Question: Please Help Me.
I have 'form=myform' like this
'''
<form name='myform' method='post' action='update.php'>
<div id='add-new-button' style='padding:9px;'>
<input type='submit' name='pilih' value='Update' ></div>
<div class='tbl_sp'>
<table cellspacing='0' cellpadding='0' id='table-detail'><thead >
<tr>
<th>No</th>
<th>Custname</th>
</tr></thead><tbody>";
$counter = 1;
$query= mssql_query("SELECT top 10 * from Customer ");
$f=1;
while ($r=mssql_fetch_array($query))
{
if (is_float($counter/2)) {$class = "class='alt'"; } else { $class = ""; };
echo"<tr $class>
<td><input type='hidden' name='data".$f."' value='".$r['No']."' />$r[tNo]</td>
<td>$r[CustName]</td>
</tr>
"; $f++;
$counter++;
}
echo"</tbody></table><input type='hidden' name='m' value='".$f."' /></div><div class='center'>
<table cellspacing='0' cellpadding='0' id='table-detail'><thead >
<tr>
<th>Check</th>
<th>Tools</th>
</tr></thead><tbody>";
$counter = 1;
$query= mssql_query("SELECT * from tools");
$g=1;
while ($r=mssql_fetch_array($query))
{
if (is_float($counter/2)) {$class = "class='alt'"; } else { $class = ""; };
echo"<tr $class>
<td><input type='checkbox' name='id".$g."' value='".$r['tools']."' /></td>
<td>$r[tools]</td>
</tr>
"; $g++;
$counter++;
}";
</div>";
echo"</tbody></table></form><input type='hidden' name='n' value='".$g."' /> </div>";
}}
'''
results

after form action update.php with code like this
'''
$tools_total = 0;
$customer_total = 0;
foreach ($_POST as $key => $value) {
if (strpos($key, 'data') === 0) {
$customer_total++; //getting total number of checked customers
}
if (strpos($key, 'id') === 0) {
$tools_total++; //getting total number of tools
}
}
$k=1;
for($i=1; $i<=$customer_total; $i++)
{
($k>$tools_total)?$k=1:''; //reset tools counter
//This if statement is not necessary, since I'm guessing
//your $_POST['m'] and $_POST['n'] are giving you the total set values.
if (isset($_POST['id'.$k]) && isset($_POST['data'.$i])){
$data=$_POST['data'.$i];
$ini=$_POST['id'.$k];
echo " tools ='$ini' and customer='$data' <br>
";
}
$k++;
}
'''
How to code with results like this.
'''
tools ='AB'and Customer='1'
tools ='AC'and Customer='2'
tools ='AB'and Customer='3'
'''
Note:
'''
$_POST['m'] = count customer
$_POST['n'] = count tools
'''
Table customer (Count=10) Table Tools (Count=20)
Description:
if I Check table Tools
then table customer will set to table tools that in check.
example:
I Check Tools AB and AC
and results must be:
'''
tools AB and customer 1
tools AC and customer 2
tools AB and customer 3
tools AC and customer 4
tools AB and customer 5
tools AC and customer 6
tools AB and customer 7
tools AC and customer 8
tools AB and customer 9
tools AC and customer 10
'''
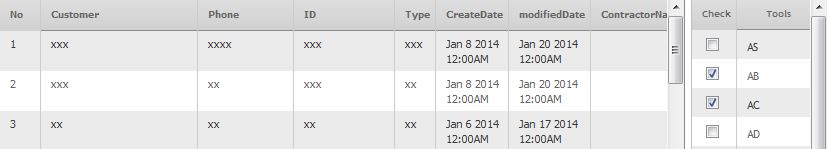
Answer: Try:
'''
Check Edited Post Below
/*
$tools_total = 0;
$customer_total = 0;
foreach ($_POST as $key => $value) {
if (strpos($key, 'data') === 0) {
$customer_total++; //getting total number of checked customers
}
if (strpos($key, 'id') === 0) {
$tools_total++; //getting total number of checked tools
}
}
$k=1;
for($i=1; $i<=$customer_total; $i++)
{
($k>$tools_total)?$k=1:''; //reset tools counter
if (isset($_POST['id'.$k]) && isset($_POST['data'.$i])){
$data=$_POST['data'.$i];
$ini=$_POST['id'.$k];
echo " tools ='$ini' and customer='$data' <br>
";
}
$k++;
}
*/
'''
# Edited post:
Change your HTML of data input tag to:
'''
<input type='hidden' name='data[]' value='".$r['No']."' />
'''
Change your HTML of id input tag to:
'''
<input type='checkbox' name='id[]' value='".$r['tools']."' />
'''
Now your PHP code to:
'''
$tools_total = count($_POST['id']);
$k=0;
foreach($_POST['data'] as $key=>$val){
($k>($tools_total-1))?$k=0:''; //reset tools counter
$data=$val;
$ini=$_POST['id'][$k];
echo " tools ='$ini' and customer='$data' <br>
";
$k++;
}
'''